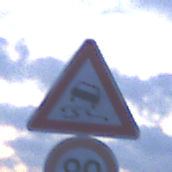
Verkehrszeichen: SchleuderOderRutschgefahr
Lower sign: Geschwindigkeit80
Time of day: Dawn
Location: Outdoor (Urban)
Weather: PartlyCloudy
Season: NotSpecified
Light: Natural